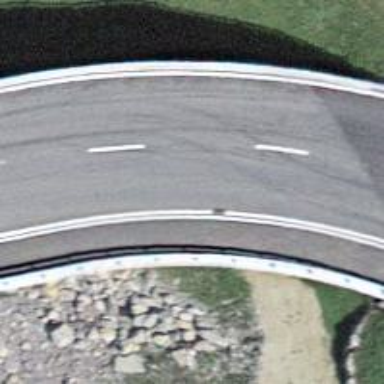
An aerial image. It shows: Secondary road on asphalt bridge.